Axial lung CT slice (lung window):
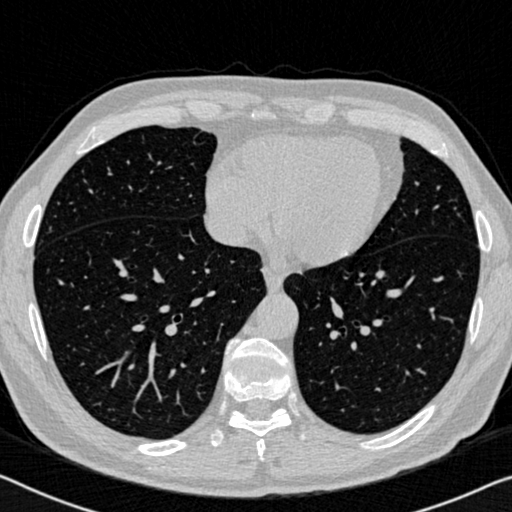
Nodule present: no